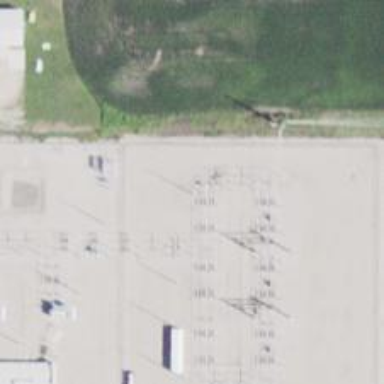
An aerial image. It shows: Mast used for lightning protection.